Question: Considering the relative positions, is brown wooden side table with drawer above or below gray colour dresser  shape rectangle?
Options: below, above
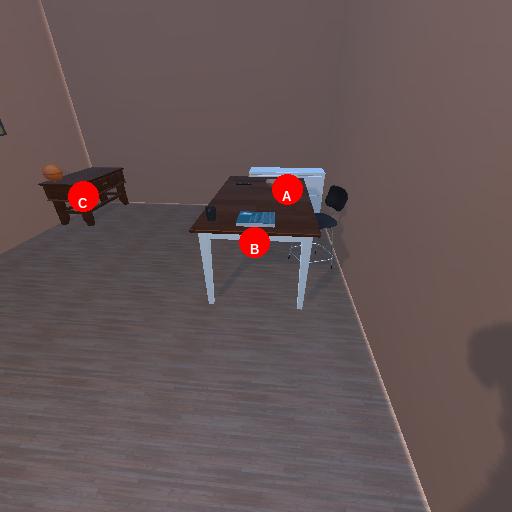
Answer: below